This continuous-wavelet-transform scalogram was computed from a bearing vibration snapshot. What is the most likely bearing condition (normal, inner_race, outer_race, ball)?
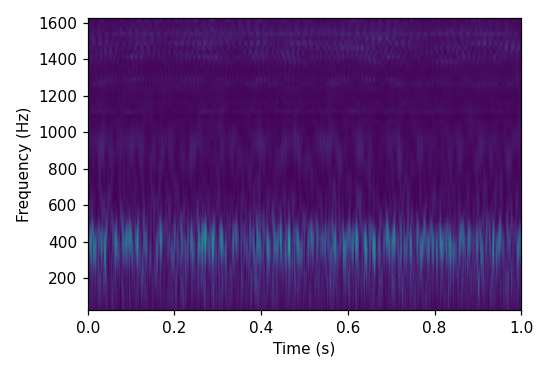
Answer: ball